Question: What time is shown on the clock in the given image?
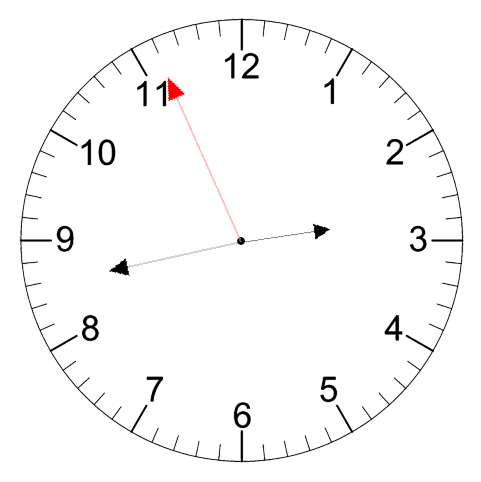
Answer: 02:42:56